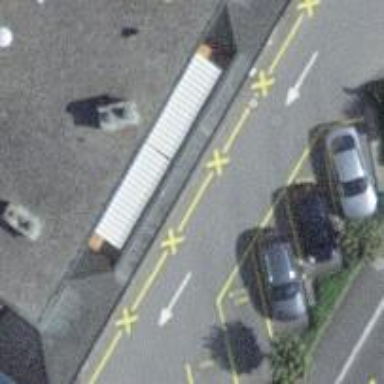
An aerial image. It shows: Parking area with asphalt surface. The parking spaces are oriented diagonally.